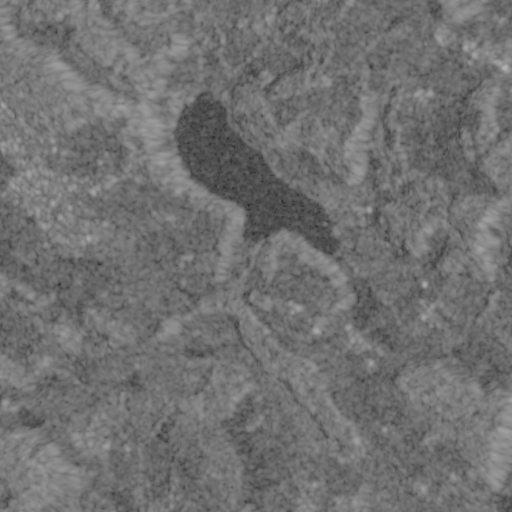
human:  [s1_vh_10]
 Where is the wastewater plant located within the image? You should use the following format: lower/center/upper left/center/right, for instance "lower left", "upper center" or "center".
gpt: The wastewater plant is located in the lower left of the image.
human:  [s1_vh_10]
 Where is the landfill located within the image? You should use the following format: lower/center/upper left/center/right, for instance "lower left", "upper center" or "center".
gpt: There is no landfill in the image.

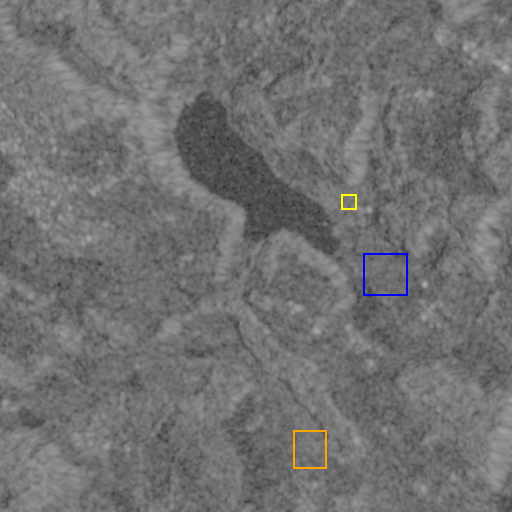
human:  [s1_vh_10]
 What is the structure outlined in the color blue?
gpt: The structure outlined in blue is a crop field.
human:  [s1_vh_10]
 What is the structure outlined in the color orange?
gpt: The structure outlined in orange is a park.
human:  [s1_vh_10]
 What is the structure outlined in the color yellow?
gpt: The structure outlined in yellow is a parking lot.
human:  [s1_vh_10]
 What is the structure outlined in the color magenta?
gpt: There is no magenta outline.